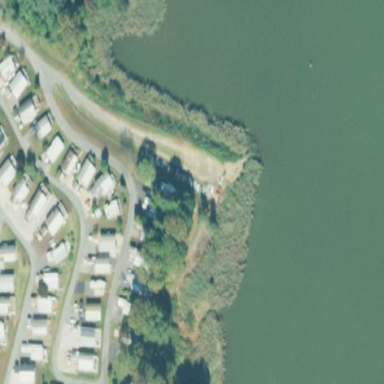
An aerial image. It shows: Boat storage facility.